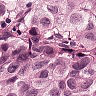
Metastatic tissue present: yes